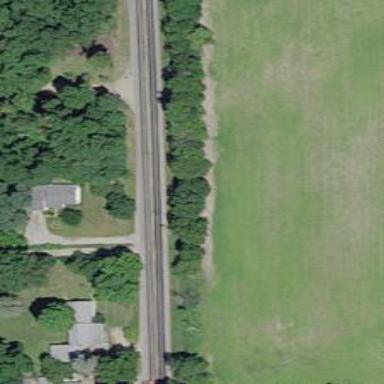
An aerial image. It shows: Tertiary road.